Aerial crown-view tile of a tropical tree (Barro Colorado Island, Panama), acquired 20241014:
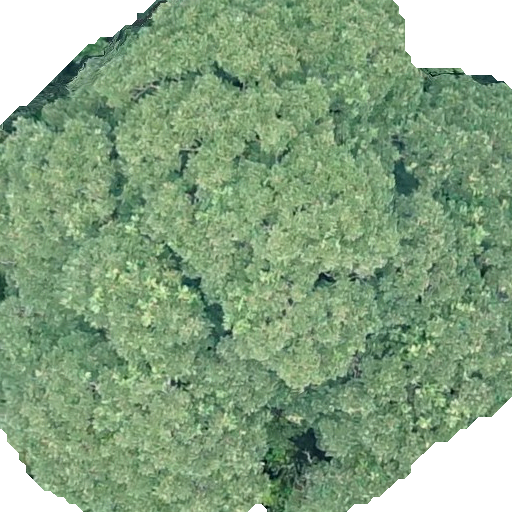
Species: Dipteryx oleifera
GBIF accepted scientific name: Dipteryx oleifera
Crown area: 397.617 m²